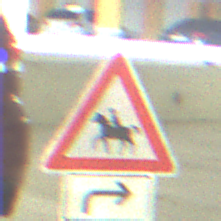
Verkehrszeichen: ReiterRechts
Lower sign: RichtungsangabeDurchPfeile5
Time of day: NotSpecified
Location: Indoor (Special)
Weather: NotSpecified
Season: NotSpecified
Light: Artificial